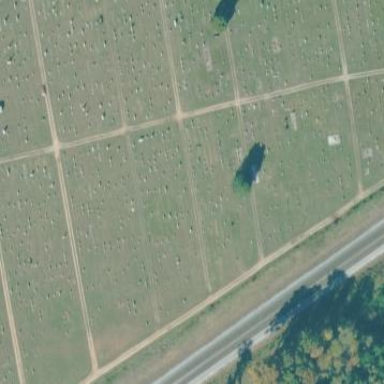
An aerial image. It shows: Grave yard.